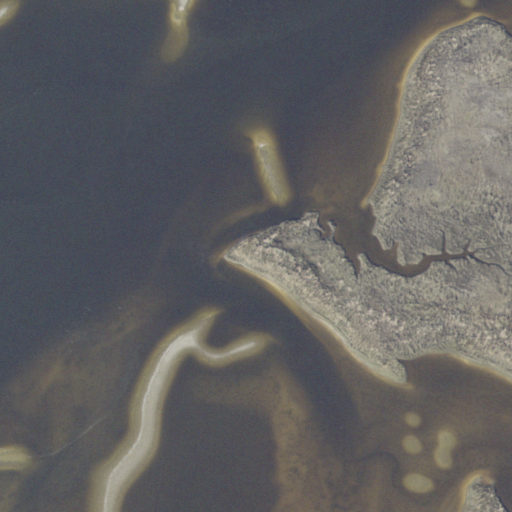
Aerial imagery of cape in Florida named Pelican Point containing open water and herbaceous wetlands